Aerial crown-view tile of a tropical tree (Barro Colorado Island, Panama), acquired 20250124:
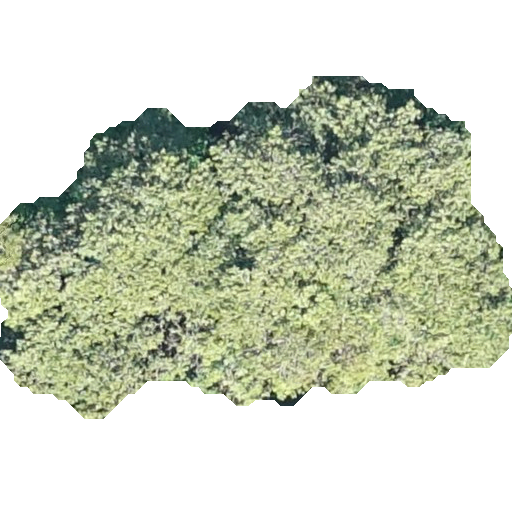
Species: Apeiba membranacea
GBIF accepted scientific name: Apeiba membranacea
Crown area: 194.751 m²